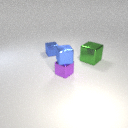
small purple metal cube below small blue metal cube